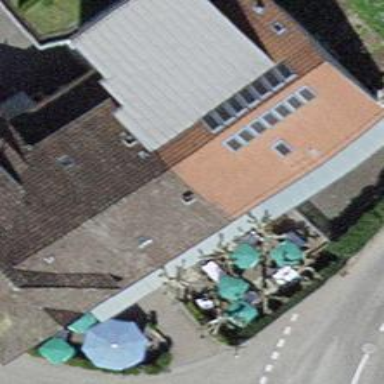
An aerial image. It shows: Restaurant.